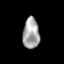
Tissue: prostate
Cell type: T cells
Senescence score: 0.7012
Nuclear area (px): 497
Mean DAPI intensity: 165.69